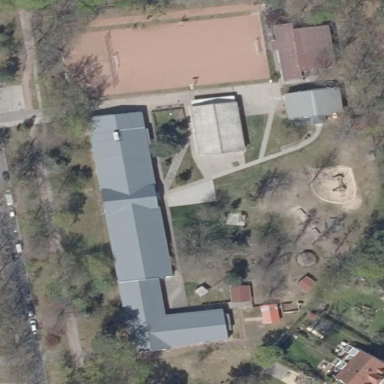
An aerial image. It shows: School.